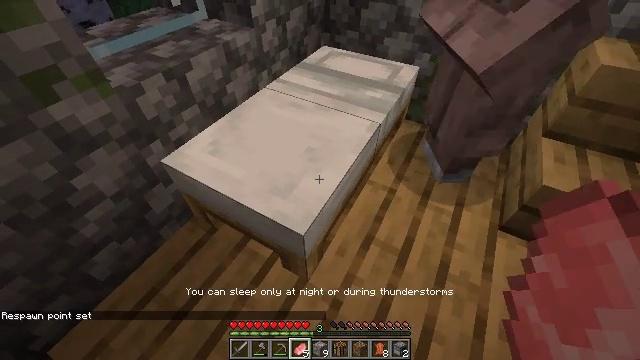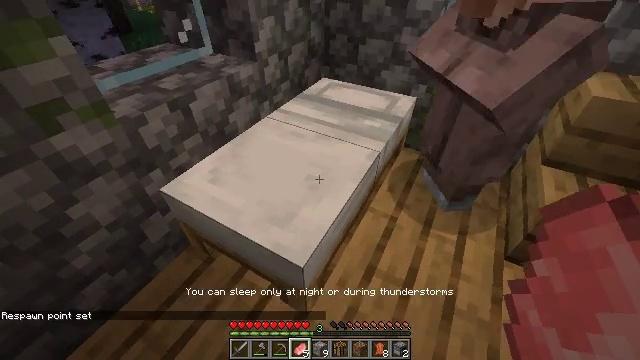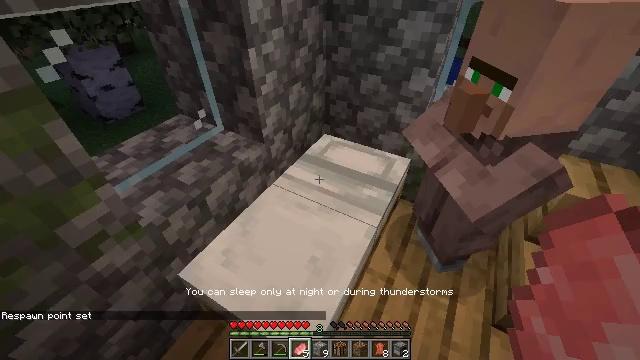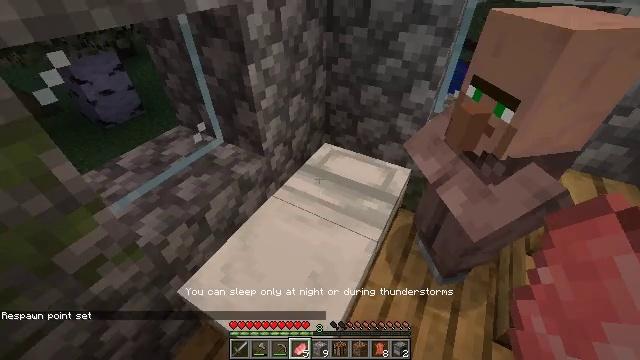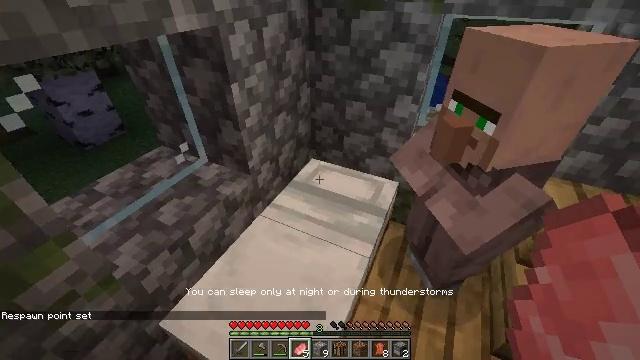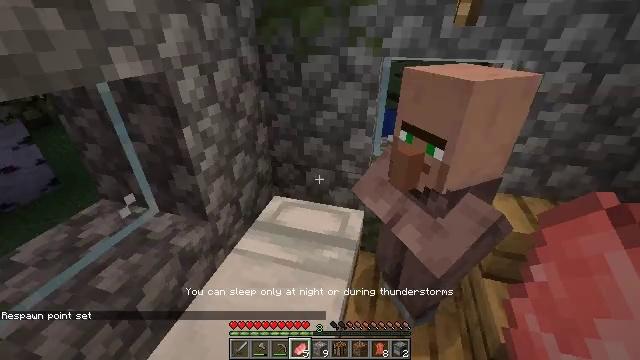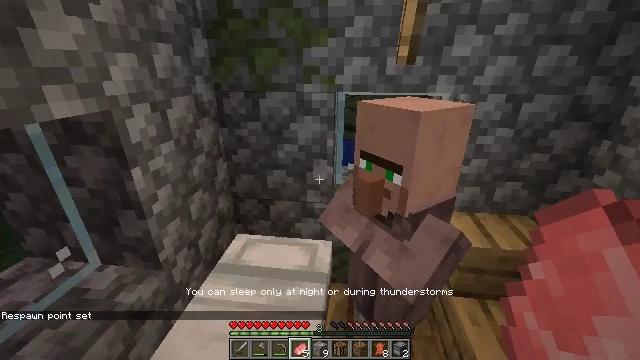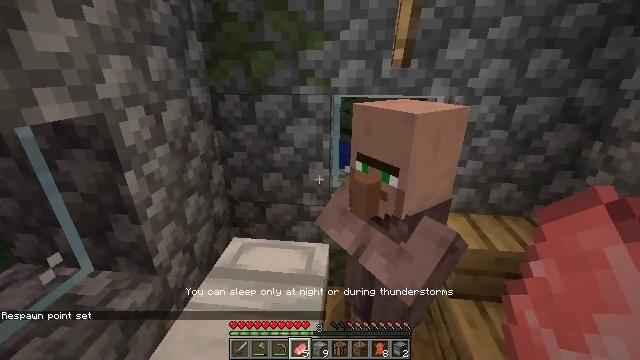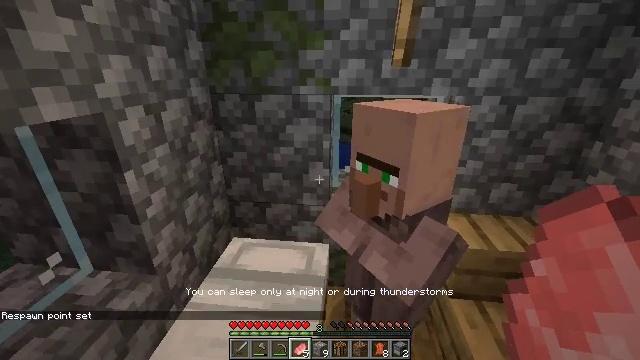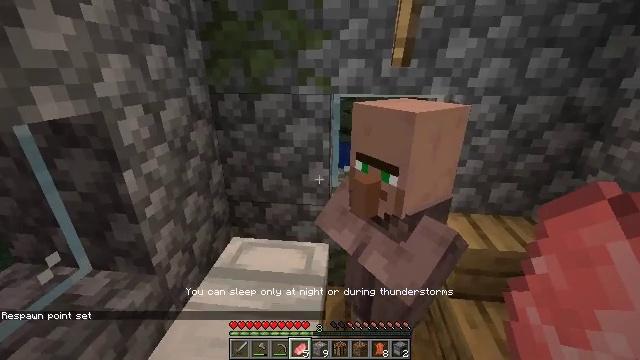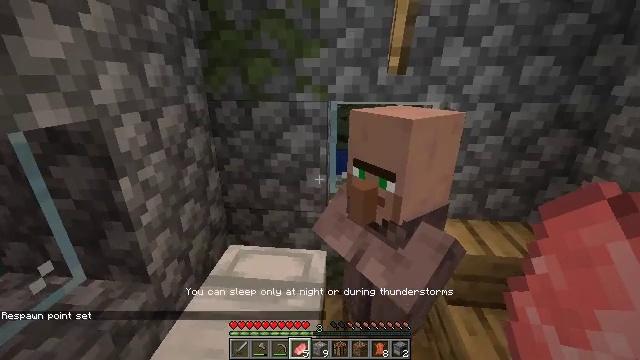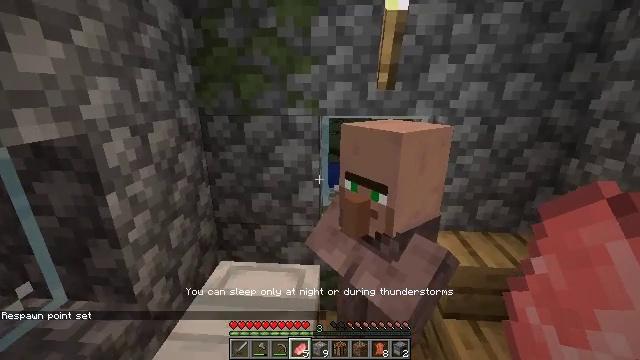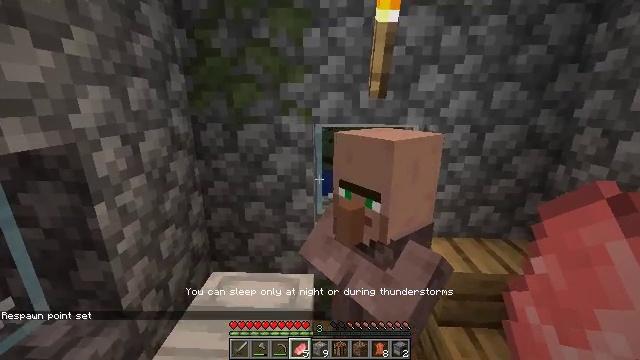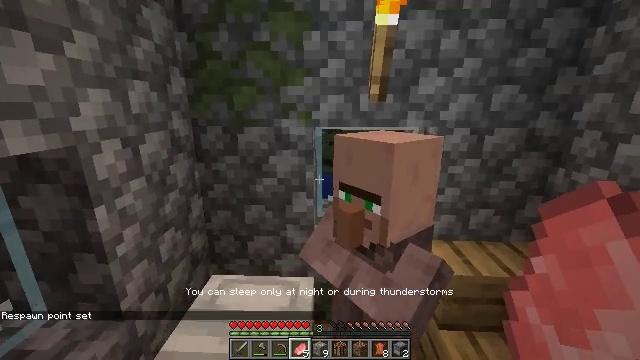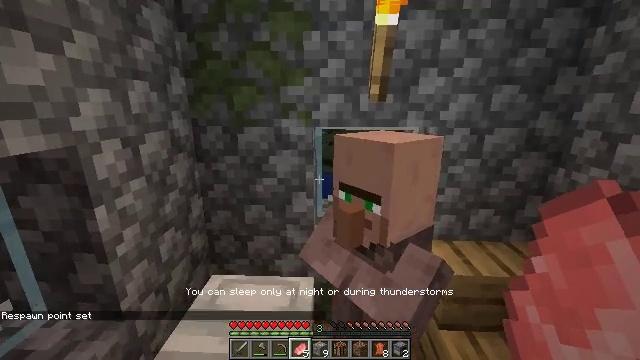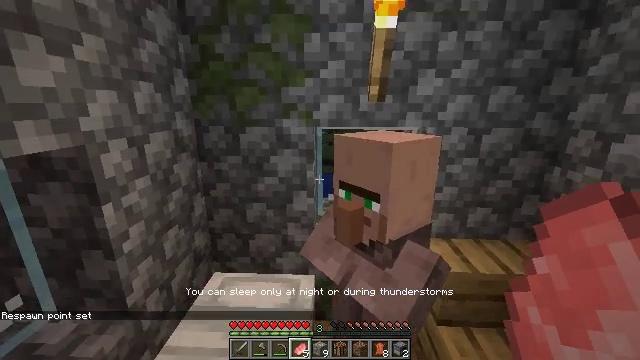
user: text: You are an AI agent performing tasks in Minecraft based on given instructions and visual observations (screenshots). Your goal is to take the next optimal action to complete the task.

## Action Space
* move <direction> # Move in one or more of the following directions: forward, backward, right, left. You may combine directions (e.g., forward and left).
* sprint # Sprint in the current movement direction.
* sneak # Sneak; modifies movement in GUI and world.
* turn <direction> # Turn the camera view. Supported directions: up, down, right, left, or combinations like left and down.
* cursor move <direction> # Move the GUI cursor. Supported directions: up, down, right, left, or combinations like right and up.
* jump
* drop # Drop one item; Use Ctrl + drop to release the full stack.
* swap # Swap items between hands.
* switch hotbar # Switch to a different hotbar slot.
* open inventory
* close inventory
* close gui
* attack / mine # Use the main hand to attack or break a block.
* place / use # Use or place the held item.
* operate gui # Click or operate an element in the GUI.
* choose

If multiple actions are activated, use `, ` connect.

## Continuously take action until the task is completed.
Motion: motion action
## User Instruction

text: Break the blast furnace block.
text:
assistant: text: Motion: move forward, turn up
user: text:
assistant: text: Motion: move forward
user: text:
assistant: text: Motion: no_op
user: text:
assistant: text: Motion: turn right and up
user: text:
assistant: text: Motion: turn right and up
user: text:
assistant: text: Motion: turn right and up
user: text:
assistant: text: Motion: no_op
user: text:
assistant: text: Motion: no_op
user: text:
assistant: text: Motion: no_op
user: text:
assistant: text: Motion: turn up
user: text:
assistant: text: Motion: turn right and up
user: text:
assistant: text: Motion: turn right and up
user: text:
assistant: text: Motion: no_op
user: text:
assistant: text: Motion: no_op
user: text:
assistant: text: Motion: move back
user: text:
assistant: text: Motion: move back, turn left and down
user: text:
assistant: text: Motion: move back, turn left and down
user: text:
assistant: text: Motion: move back, turn left and down
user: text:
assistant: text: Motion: turn left and down, use / place
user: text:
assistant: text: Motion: use / place
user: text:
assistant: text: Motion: use / place
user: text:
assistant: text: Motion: no_op
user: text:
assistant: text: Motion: no_op
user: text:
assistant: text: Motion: no_op
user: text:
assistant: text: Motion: no_op
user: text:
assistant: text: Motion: no_op
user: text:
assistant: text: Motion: no_op
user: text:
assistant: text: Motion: no_op
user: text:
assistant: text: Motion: no_op
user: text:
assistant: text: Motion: no_op